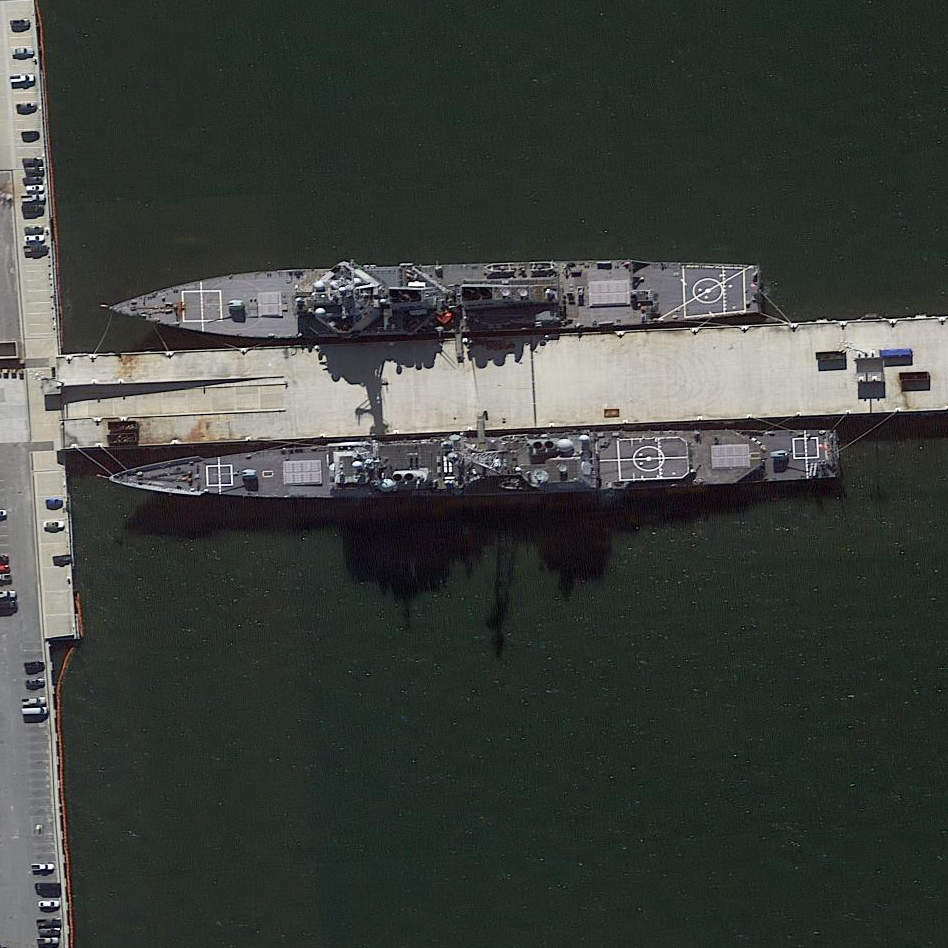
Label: cruiser